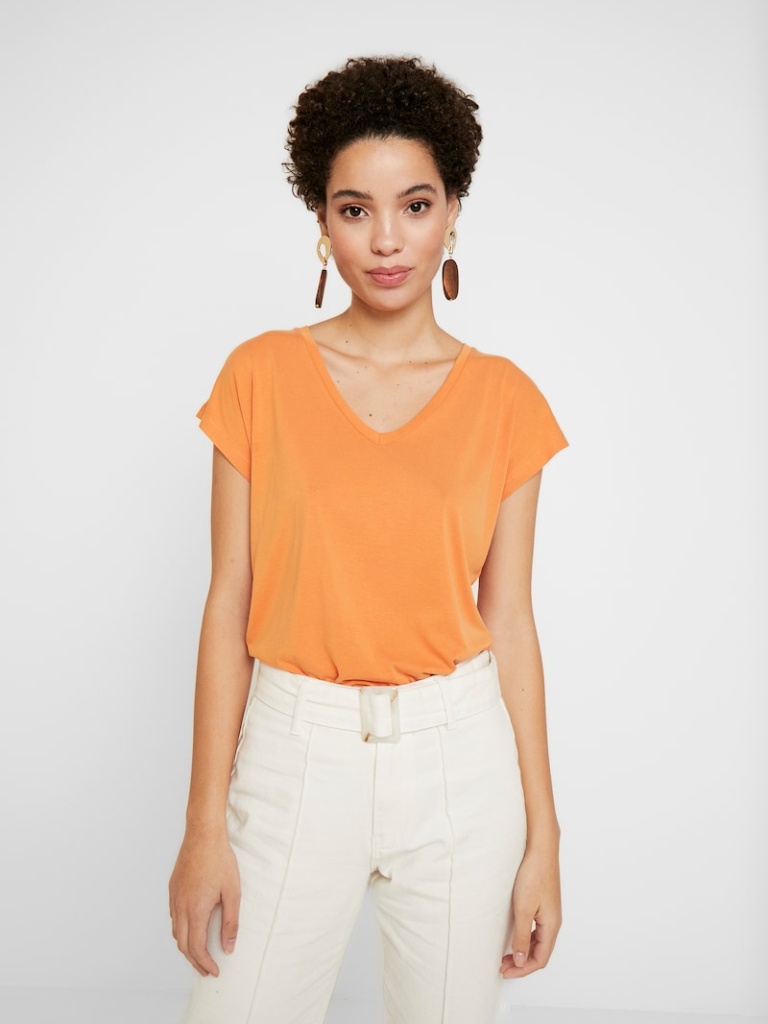
cotton relaxed short sleeve hip length French Tucked v-neck t-shirt